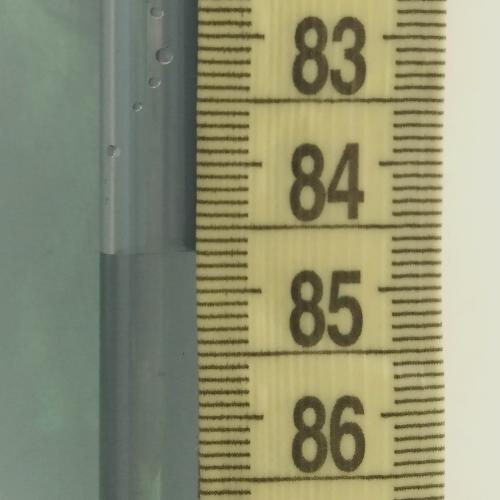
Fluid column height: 84.7 cm